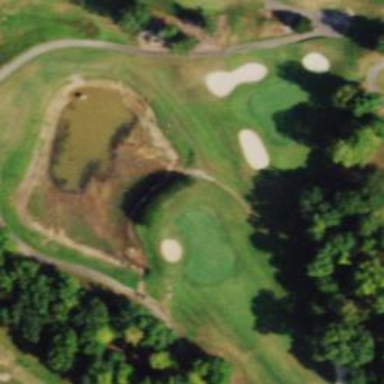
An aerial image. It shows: Water hazard on golf course.